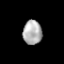
Tissue: lung
Cell type: Epithelial cells
Senescence score: 0.2092
Nuclear area (px): 454
Mean DAPI intensity: 173.659